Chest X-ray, AP view. Patient: 51 years old, sex M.
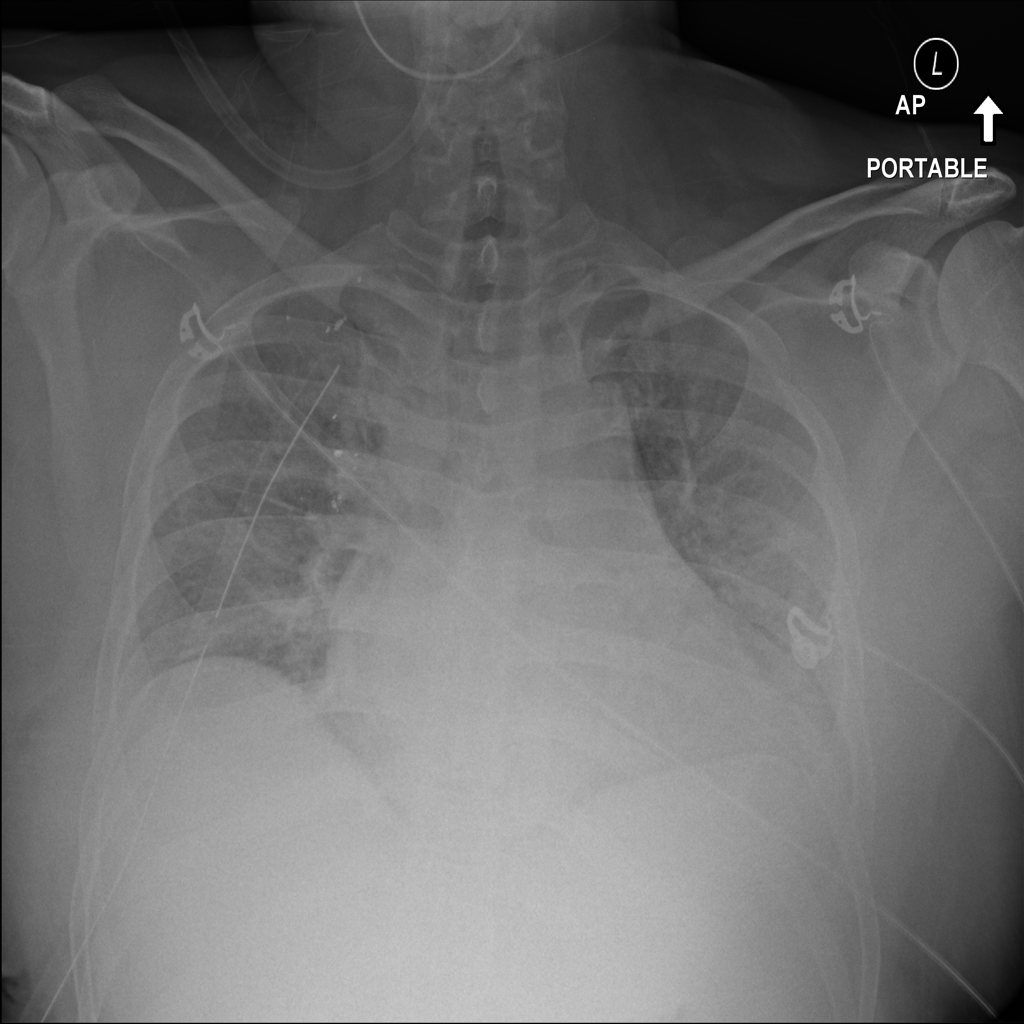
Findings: No Finding